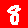
Digit: 8